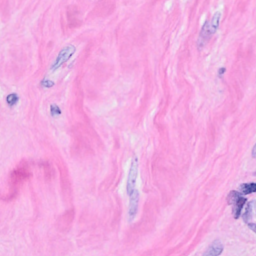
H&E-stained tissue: Breast